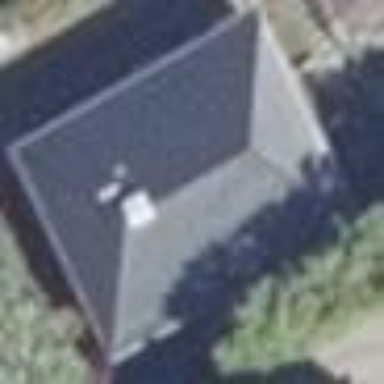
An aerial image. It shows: Detached building.